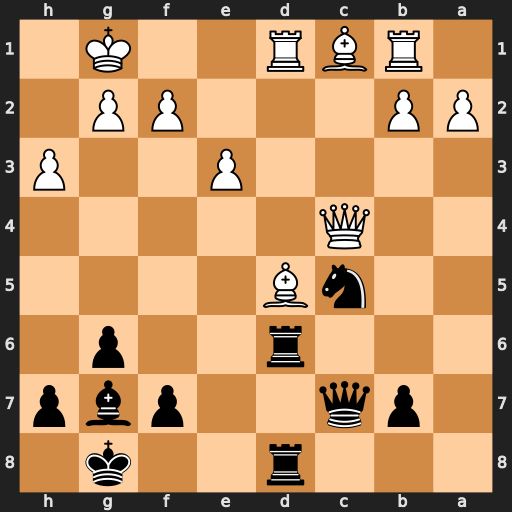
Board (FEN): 3r2k1/1pq2pbp/3r2p1/2nB4/2Q5/4P2P/PP3PP1/1RBR2K1
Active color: b
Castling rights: -
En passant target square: -
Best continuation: b5 Qc2 Rxd5 Rxd5 Rxd5